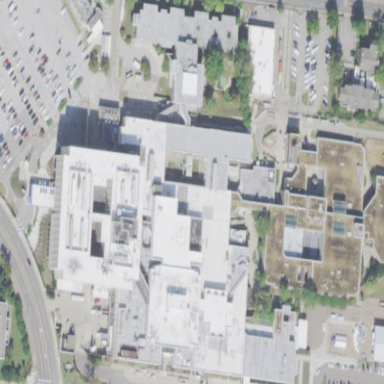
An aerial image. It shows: Healthcare facility identified as hospital.